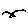
Label: bird